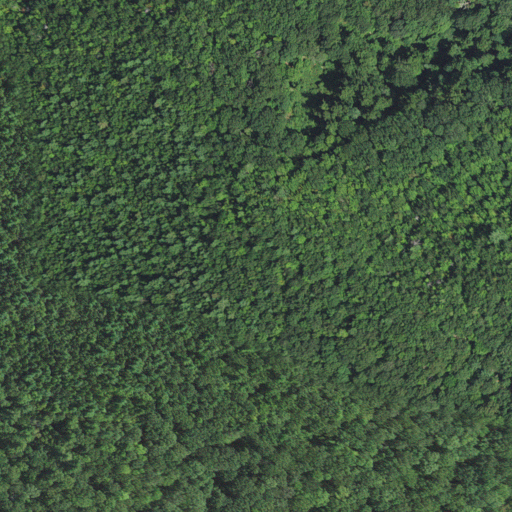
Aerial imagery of mountain in North Carolina named Windling Stair Knob containing mixed forest and deciduous forest